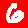
Digit: 6